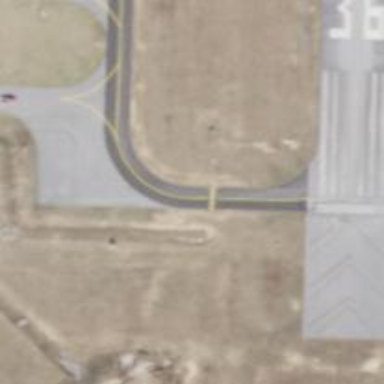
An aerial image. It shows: Asphalt taxiway at the airport.